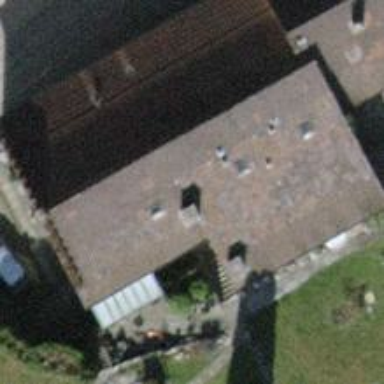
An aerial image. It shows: Gabled roof farm building.